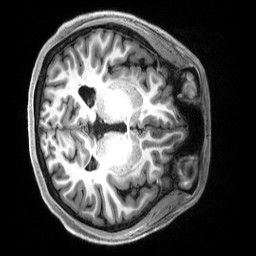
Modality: T1w
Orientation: axial
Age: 20
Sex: female
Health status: healthy
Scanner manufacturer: siemens
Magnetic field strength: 3 T
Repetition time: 2.5 s
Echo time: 0.00222 s